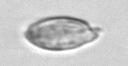
Label: Katodinium_or_Torodinium